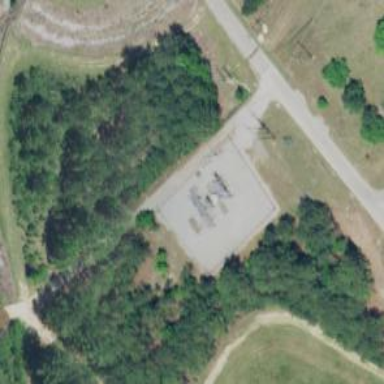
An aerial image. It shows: Distribution level power substation enclosed by fence.